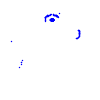
Particle: pion